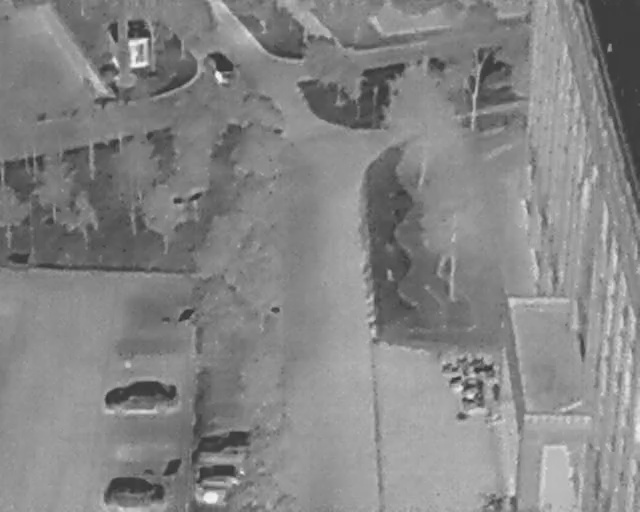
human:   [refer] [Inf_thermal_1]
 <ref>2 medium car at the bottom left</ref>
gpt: <box>[[19, 69, 24, 84, 2], [18, 89, 23, 102, 2]]</box>

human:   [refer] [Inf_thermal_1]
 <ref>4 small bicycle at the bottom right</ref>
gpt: <box>[[73, 68, 75, 72, 163], [74, 69, 76, 74, 173], [71, 71, 72, 76, 173], [73, 72, 74, 77, 173]]</box>

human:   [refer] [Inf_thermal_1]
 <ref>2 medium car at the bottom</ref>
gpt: <box>[[33, 79, 37, 93, 2], [33, 86, 38, 99, 2]]</box>

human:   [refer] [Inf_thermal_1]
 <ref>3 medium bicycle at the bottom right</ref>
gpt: <box>[[69, 68, 71, 74, 176], [72, 75, 75, 80, 173], [76, 95, 78, 100, 168]]</box>